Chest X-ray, AP view. Patient: 56 years old, sex M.
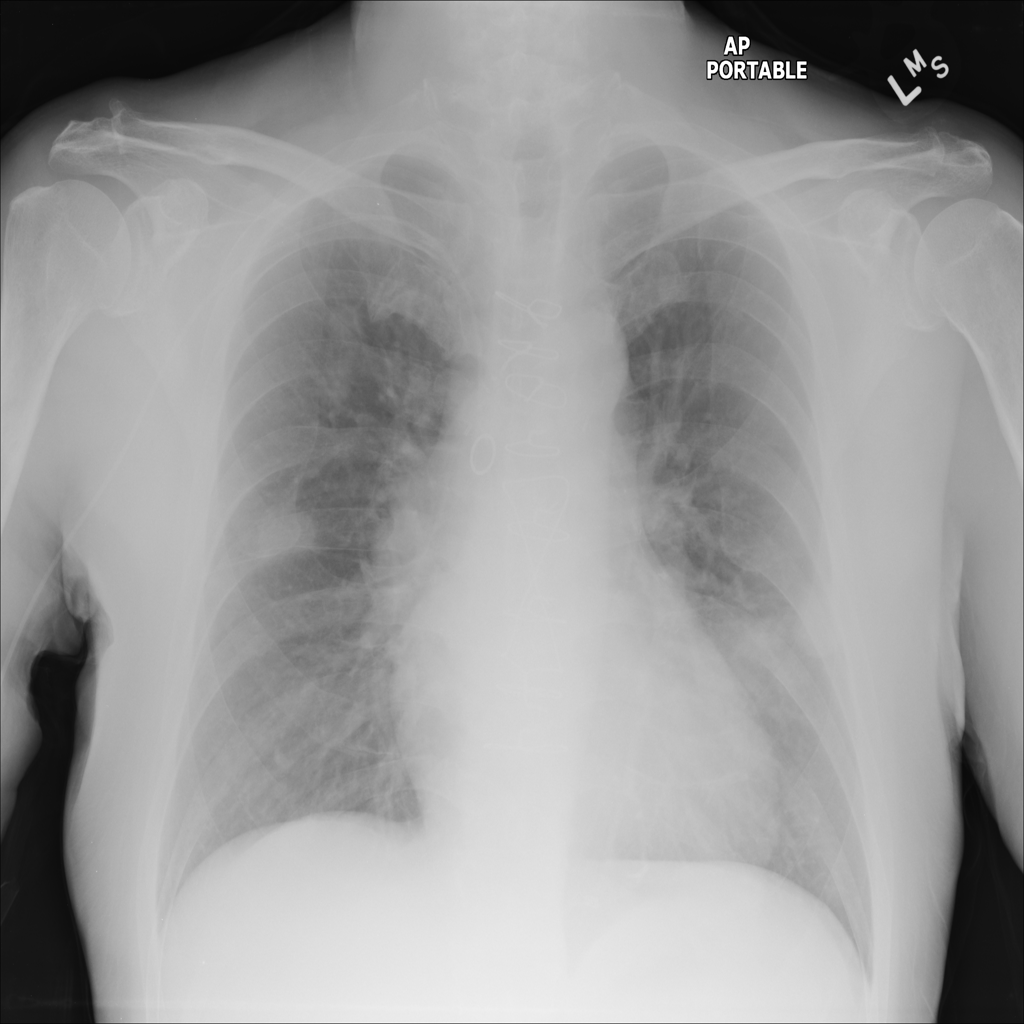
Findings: No Finding